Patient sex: F
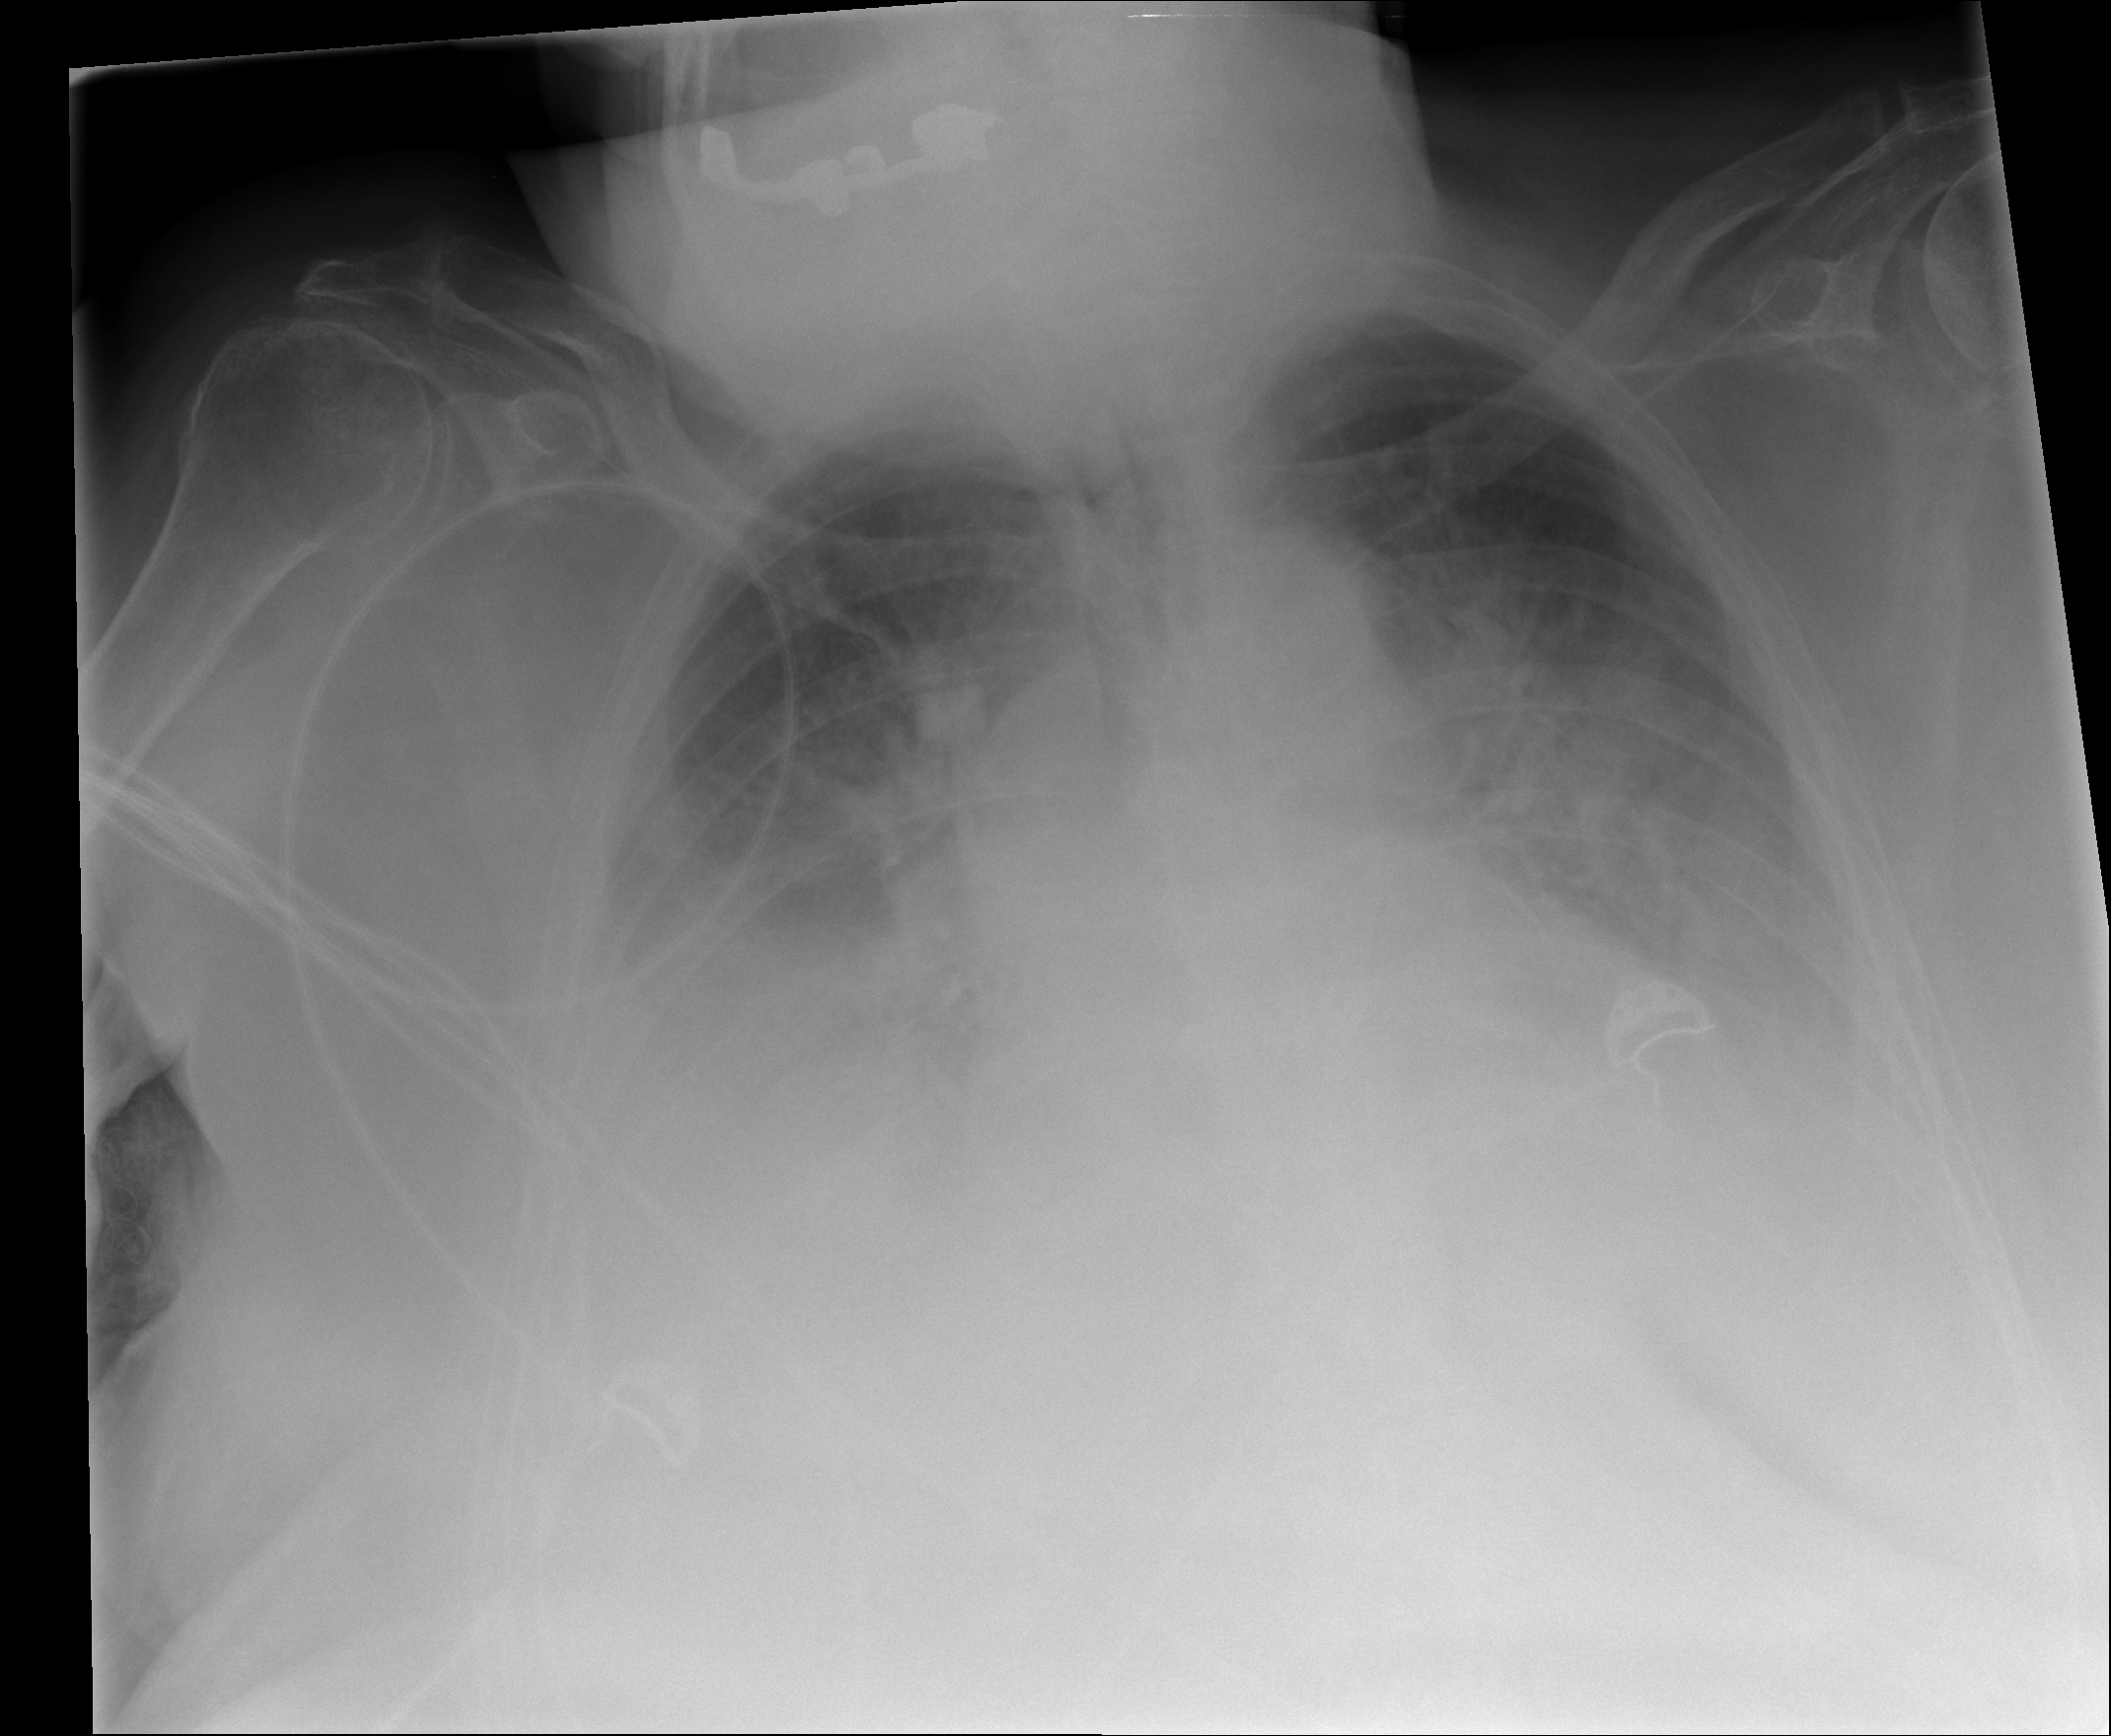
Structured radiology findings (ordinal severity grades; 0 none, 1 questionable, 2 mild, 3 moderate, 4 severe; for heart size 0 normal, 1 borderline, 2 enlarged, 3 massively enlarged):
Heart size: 2
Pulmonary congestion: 2
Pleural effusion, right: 3
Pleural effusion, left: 3
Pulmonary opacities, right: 2
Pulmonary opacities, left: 2
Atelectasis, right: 3
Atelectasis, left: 3